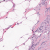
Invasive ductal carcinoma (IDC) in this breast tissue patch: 0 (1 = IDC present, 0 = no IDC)